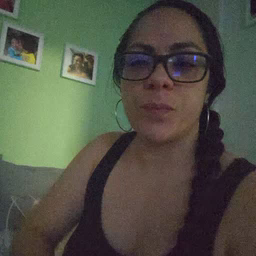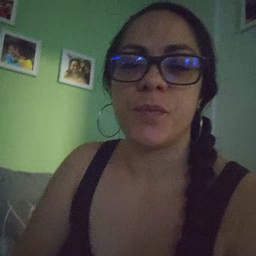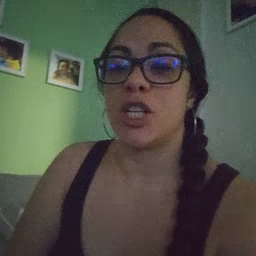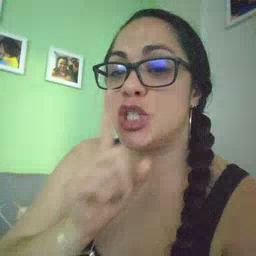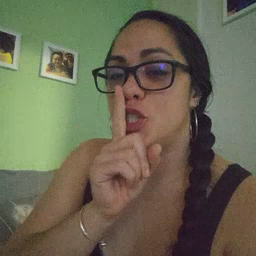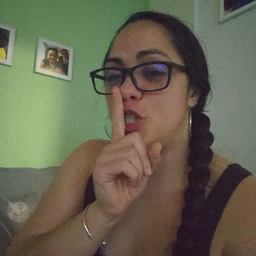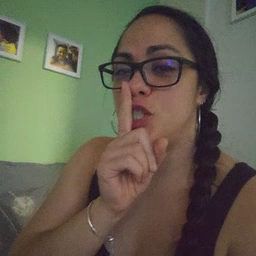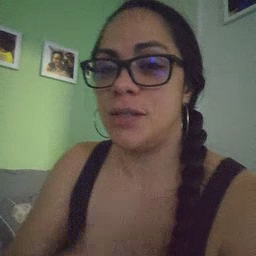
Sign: shhh